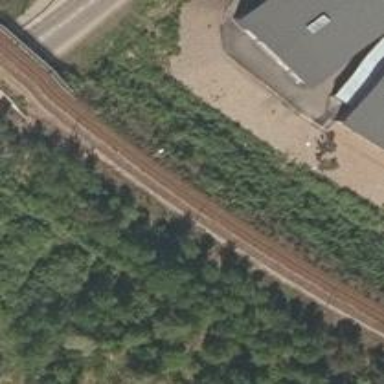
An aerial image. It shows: Railway with continuous rails on embankment. The railway is electrified with contact line.